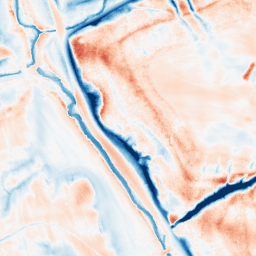
Category: trend_removal
Decomposition family: local_polynomial
Decomposition parameters: window_size: 31
degree: 3
Upsampling method: quartic
Upsampling parameters: scale: 8
Upsampling scale: 8